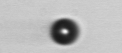
Label: bead